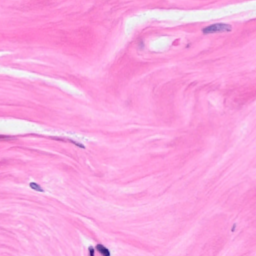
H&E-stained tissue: Breast